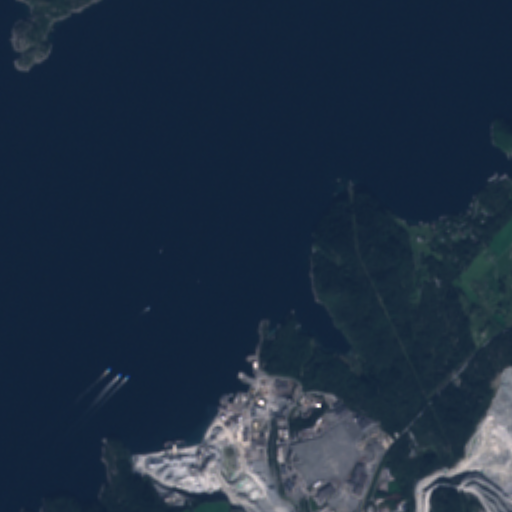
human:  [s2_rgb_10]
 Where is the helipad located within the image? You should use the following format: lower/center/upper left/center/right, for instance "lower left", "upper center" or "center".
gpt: The helipad is located in the lower center of the image.
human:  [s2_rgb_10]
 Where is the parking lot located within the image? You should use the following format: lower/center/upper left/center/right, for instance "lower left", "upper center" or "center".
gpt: The parking lot is located in the lower right of the image.
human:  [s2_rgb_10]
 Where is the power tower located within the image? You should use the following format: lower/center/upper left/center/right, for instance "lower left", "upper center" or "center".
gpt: The power tower is located in the lower right of the image.
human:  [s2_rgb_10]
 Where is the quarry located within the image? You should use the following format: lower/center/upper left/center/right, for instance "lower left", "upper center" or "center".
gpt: The quarry is located in the lower of the image.
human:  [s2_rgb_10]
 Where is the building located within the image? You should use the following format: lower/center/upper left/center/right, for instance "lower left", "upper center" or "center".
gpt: There is no building in the image.